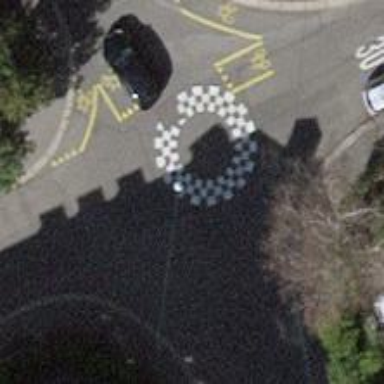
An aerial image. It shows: Rosette traffic calming feature.